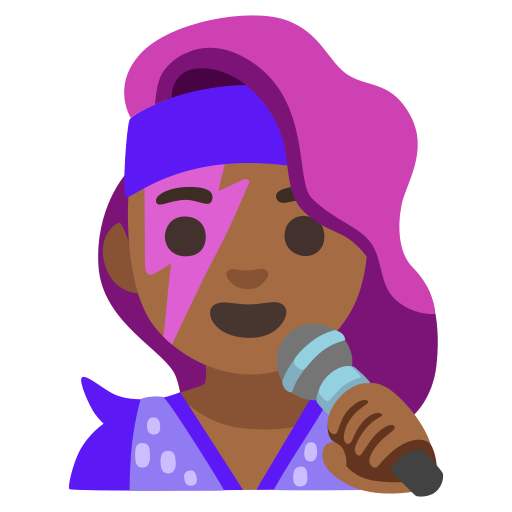
Emoji: 👩🏾‍🎤